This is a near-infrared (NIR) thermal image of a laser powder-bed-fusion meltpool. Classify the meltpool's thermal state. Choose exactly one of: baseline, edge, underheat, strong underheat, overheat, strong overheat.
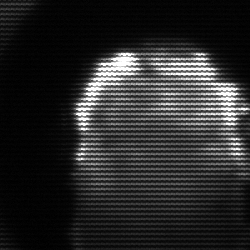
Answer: baseline